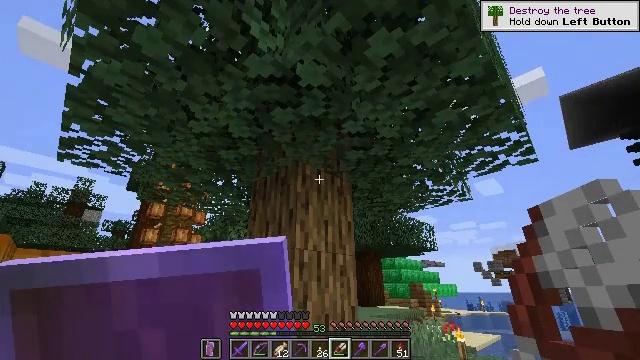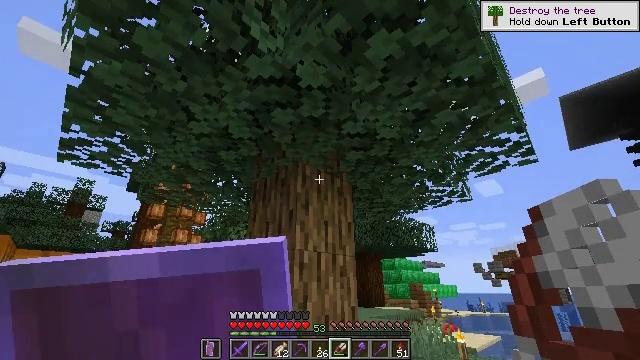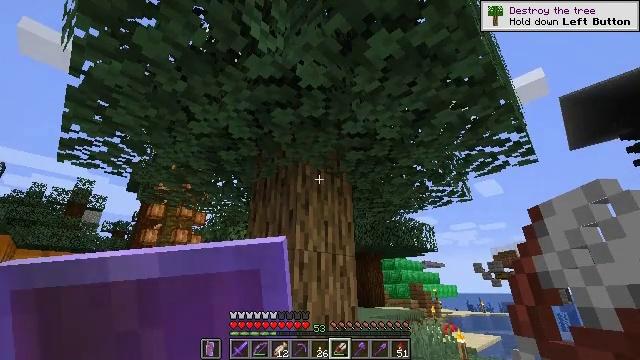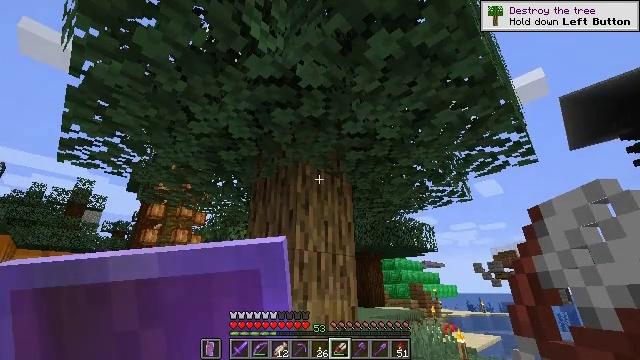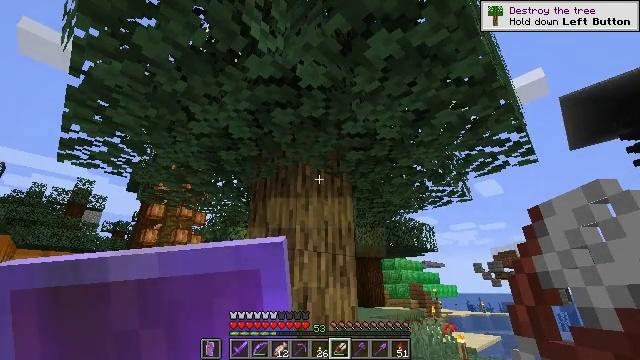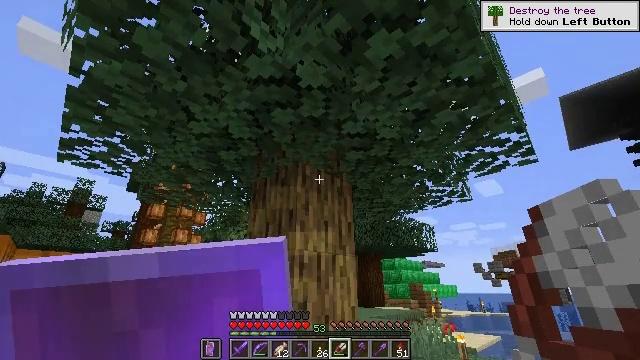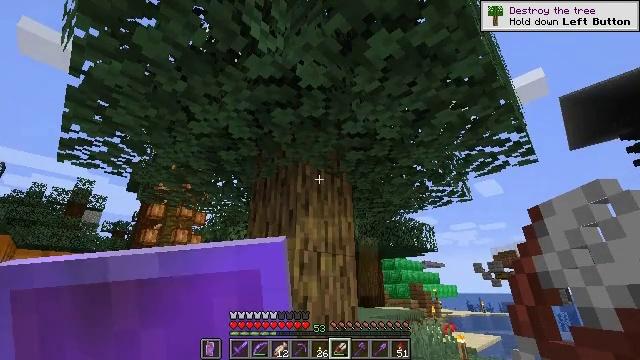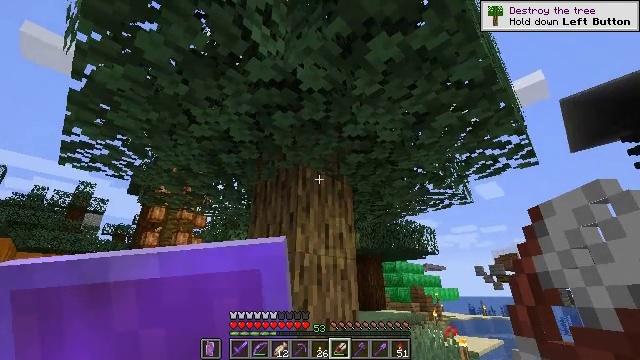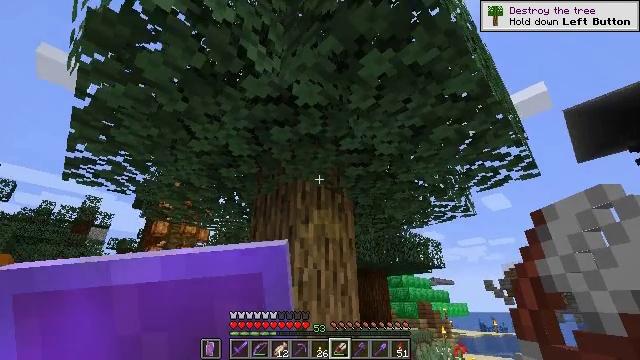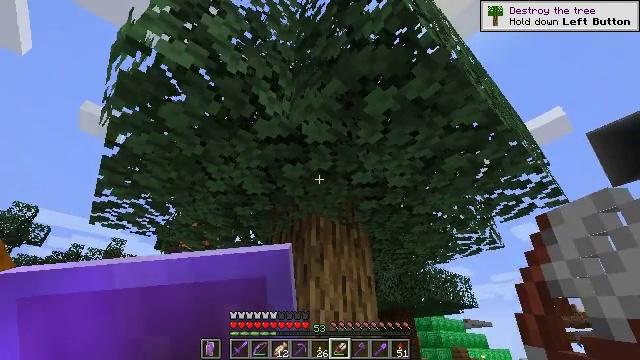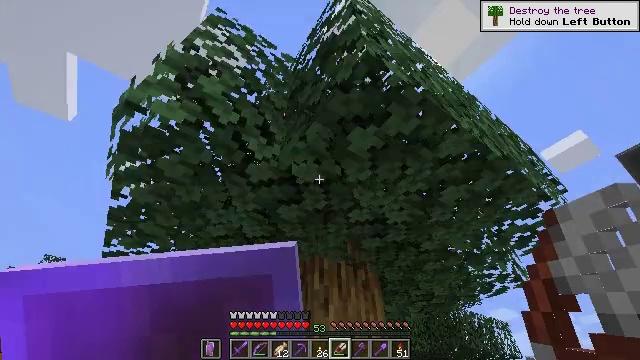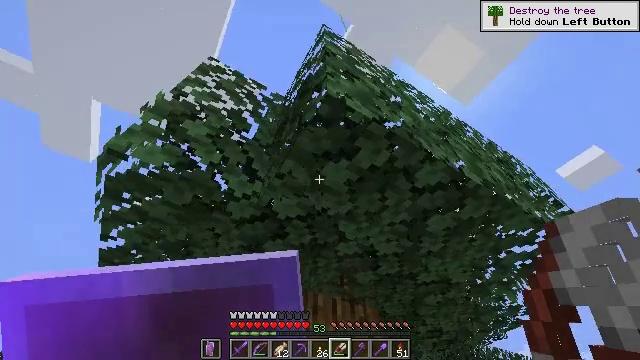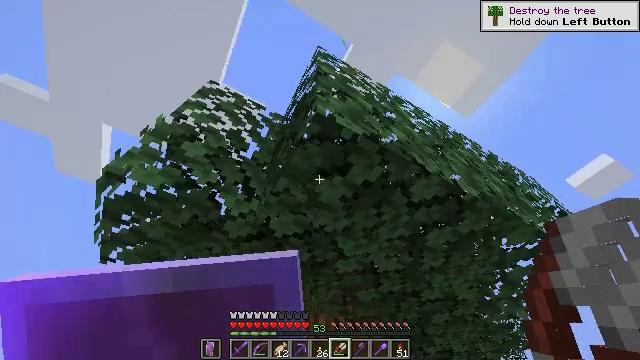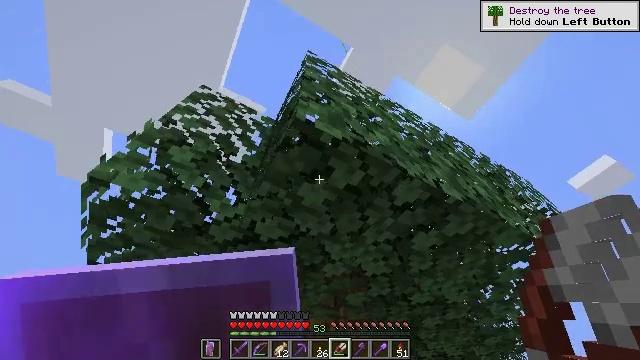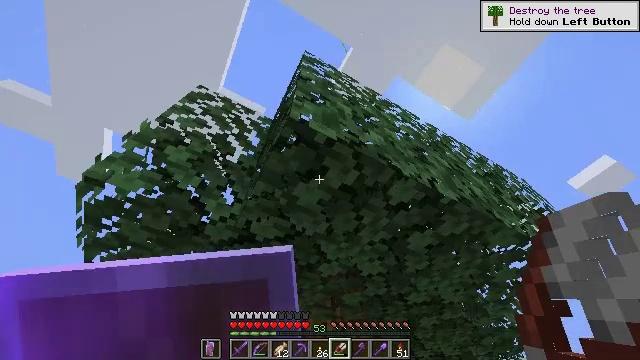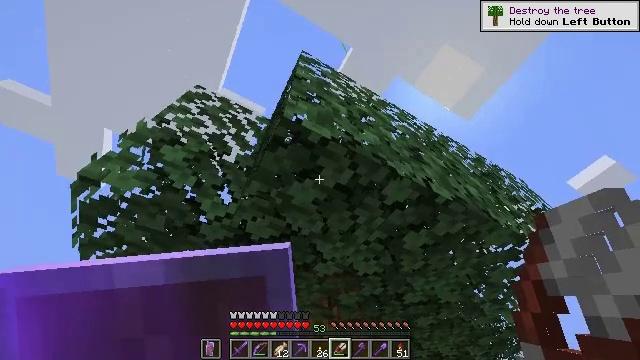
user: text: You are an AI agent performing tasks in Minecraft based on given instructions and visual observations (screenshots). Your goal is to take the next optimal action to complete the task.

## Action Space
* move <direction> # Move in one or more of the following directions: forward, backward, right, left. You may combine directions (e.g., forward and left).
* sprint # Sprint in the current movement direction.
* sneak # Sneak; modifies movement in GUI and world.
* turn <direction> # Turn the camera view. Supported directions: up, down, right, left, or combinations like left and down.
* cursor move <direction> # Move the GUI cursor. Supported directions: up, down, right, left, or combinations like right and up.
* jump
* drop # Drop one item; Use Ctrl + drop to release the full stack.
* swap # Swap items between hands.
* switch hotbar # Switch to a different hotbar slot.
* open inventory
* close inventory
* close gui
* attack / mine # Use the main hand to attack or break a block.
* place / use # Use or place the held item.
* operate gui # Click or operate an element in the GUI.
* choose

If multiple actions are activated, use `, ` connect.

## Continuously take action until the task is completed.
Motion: motion action
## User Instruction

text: Gather vines from trees or structures.
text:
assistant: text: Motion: no_op
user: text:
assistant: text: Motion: no_op
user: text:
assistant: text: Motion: no_op
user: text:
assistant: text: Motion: no_op
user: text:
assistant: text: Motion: no_op
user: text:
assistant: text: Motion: no_op
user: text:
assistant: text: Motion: no_op
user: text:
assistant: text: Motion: move right, turn left and up
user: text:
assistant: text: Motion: move right, turn left and up
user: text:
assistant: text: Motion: move right, turn left and up
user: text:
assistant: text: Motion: move right, turn left and up
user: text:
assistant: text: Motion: turn left and up
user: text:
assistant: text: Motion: no_op
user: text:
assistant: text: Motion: no_op
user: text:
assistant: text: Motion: no_op
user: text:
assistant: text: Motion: no_op
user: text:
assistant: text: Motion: no_op
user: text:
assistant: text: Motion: no_op
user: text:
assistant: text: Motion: no_op
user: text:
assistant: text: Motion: no_op
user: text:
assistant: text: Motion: no_op
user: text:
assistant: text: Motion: no_op
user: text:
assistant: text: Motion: no_op
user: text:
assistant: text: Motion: no_op
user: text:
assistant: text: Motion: no_op
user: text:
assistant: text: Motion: no_op
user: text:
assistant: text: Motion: no_op
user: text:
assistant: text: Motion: no_op
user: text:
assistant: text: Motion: no_op
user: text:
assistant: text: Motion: no_op